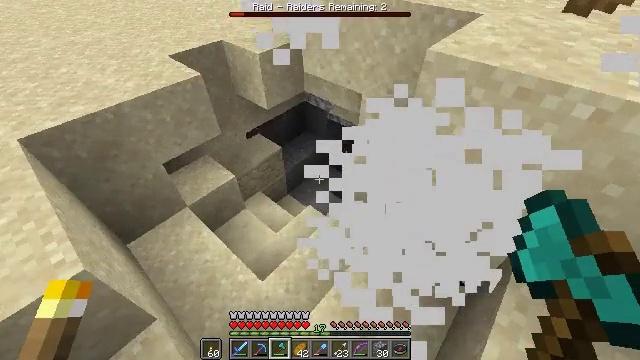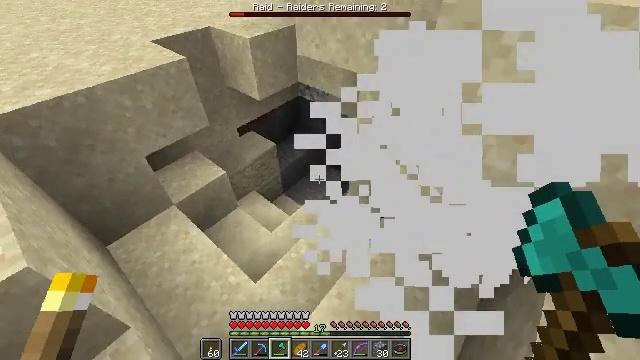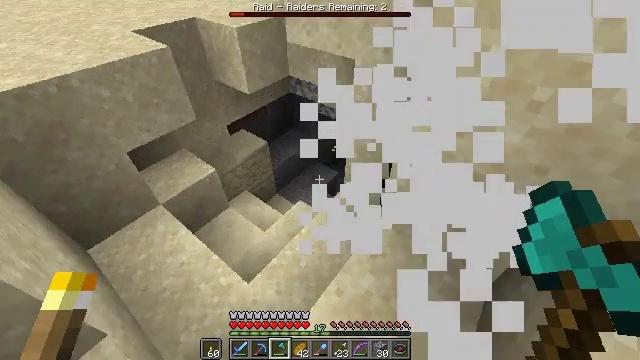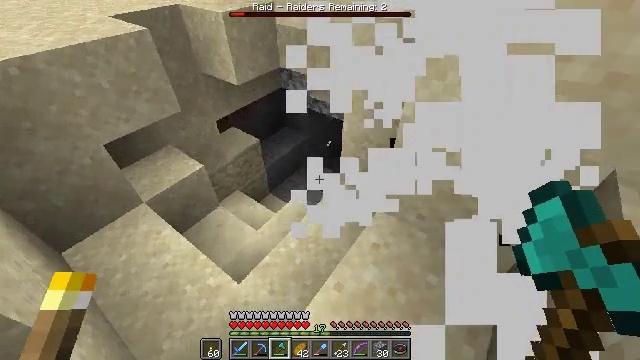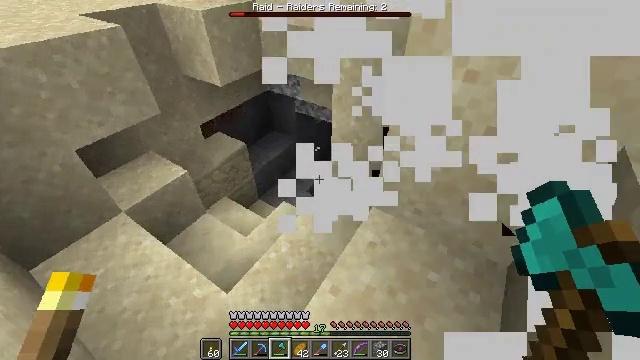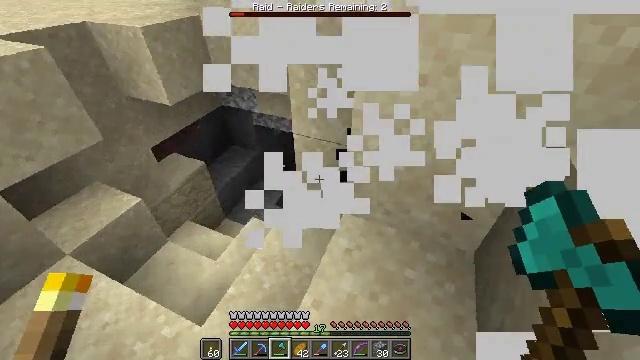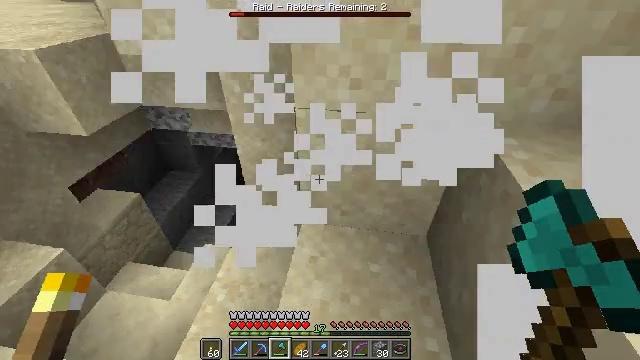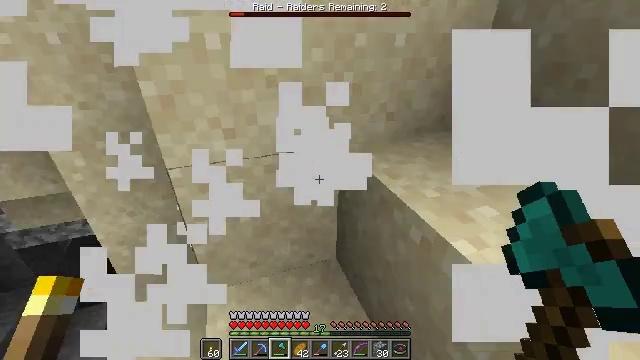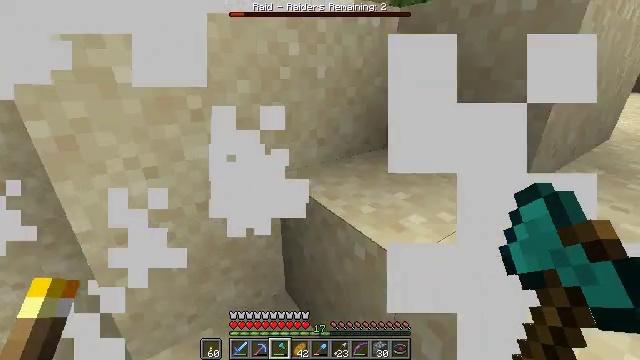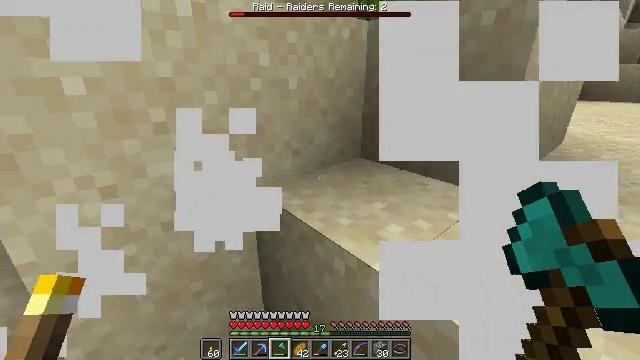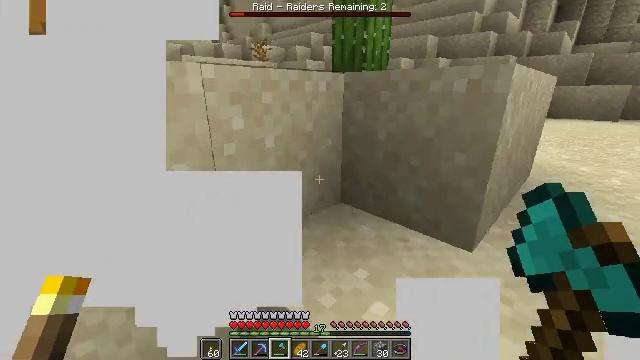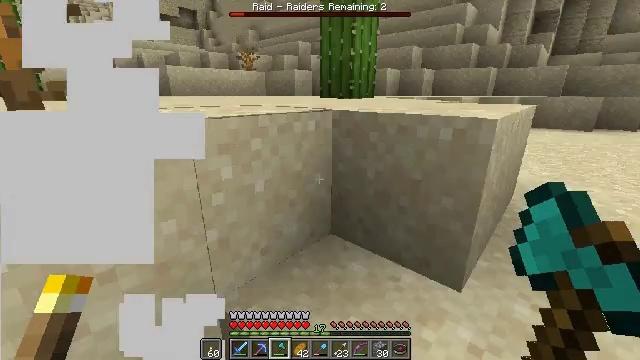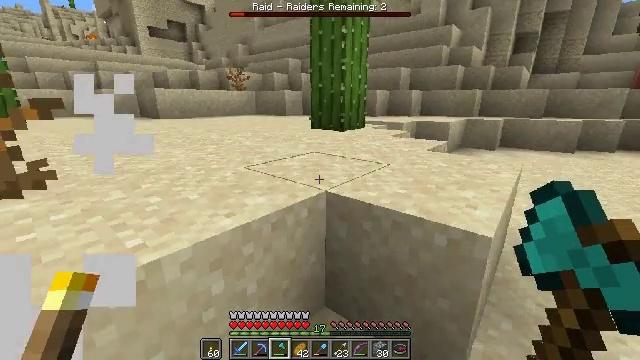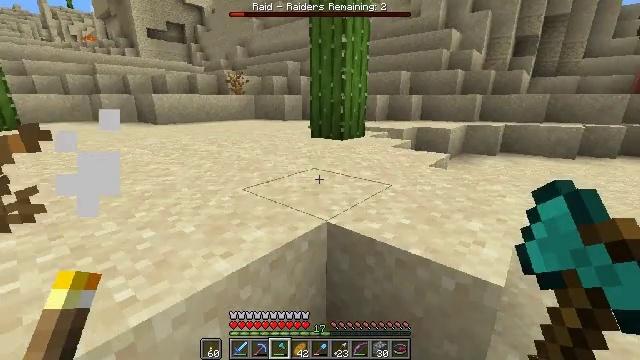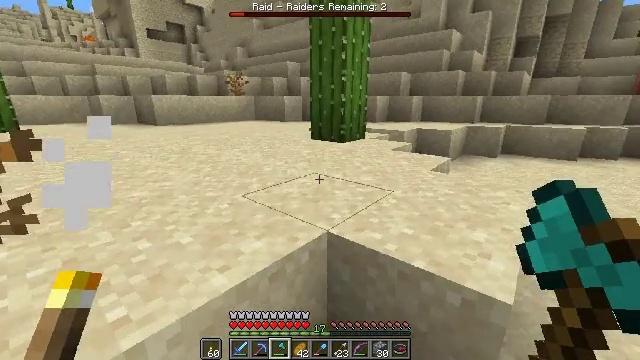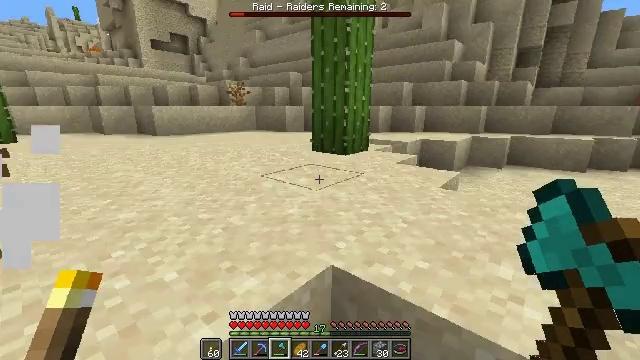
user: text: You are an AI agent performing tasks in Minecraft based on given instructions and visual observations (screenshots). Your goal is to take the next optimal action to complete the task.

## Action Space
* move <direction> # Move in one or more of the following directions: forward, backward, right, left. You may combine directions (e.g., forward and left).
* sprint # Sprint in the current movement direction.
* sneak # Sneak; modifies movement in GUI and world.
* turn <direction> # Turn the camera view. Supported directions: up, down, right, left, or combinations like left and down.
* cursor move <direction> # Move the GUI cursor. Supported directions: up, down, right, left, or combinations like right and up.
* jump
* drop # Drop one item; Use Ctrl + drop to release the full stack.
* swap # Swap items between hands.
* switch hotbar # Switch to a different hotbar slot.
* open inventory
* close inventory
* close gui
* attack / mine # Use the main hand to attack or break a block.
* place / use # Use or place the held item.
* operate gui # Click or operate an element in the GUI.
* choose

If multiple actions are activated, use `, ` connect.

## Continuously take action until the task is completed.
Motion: motion action
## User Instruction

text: Fight against raiders.
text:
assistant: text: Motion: turn right
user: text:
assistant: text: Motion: turn right
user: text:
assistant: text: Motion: turn right
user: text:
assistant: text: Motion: turn right and up
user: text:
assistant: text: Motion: turn right and up
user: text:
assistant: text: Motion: turn right and up
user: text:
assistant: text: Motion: turn right and up
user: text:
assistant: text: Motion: turn right and up
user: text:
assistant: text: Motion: move forward, turn right and up
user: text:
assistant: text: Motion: move forward, turn right and up, jump
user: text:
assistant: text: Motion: move forward, turn right, jump
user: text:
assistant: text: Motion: move forward, turn right and up, jump
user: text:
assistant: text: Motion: move forward, jump
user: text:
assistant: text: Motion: move forward
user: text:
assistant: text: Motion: move forward, turn up
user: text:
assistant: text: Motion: move forward, turn left and up
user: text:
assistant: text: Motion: move forward, turn left and up
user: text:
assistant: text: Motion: move forward, turn left, jump
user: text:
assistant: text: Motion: move forward, turn left and down, jump
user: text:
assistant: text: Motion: move forward, turn left, jump
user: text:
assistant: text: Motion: move forward, turn left
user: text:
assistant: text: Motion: move forward, turn left and down
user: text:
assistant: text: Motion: move forward
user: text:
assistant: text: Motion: move forward
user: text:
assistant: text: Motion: move forward
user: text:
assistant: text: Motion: move forward, turn left
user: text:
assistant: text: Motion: move forward, turn left
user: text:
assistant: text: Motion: move forward, turn left and down
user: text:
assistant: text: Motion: move forward
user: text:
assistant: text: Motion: move forward